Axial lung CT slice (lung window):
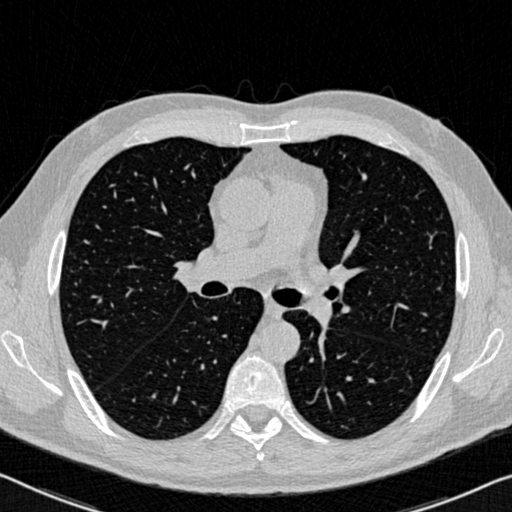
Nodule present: no